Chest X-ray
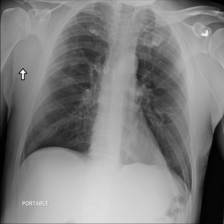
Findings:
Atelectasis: negative
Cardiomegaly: negative
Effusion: negative
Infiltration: negative
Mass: positive
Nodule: negative
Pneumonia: negative
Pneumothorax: negative
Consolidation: negative
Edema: negative
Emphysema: negative
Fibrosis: negative
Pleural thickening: negative
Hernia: negative